Question: ## Just to be clear: I'm NOT trying to make a clock, I just want 12 images at the position of each hour
Right, so I want to create a div that holds twelve (circle) icons, each one at the same position as a 12 hour clock like so:

I'm playing about and not getting a very nice outcome so far. I've only tried the "12" "3" "6" "9" positions so far but they won't center properly, with 'margin:auto 0;' they're just off.
Is there an easier, neater way to do this?
<URL>
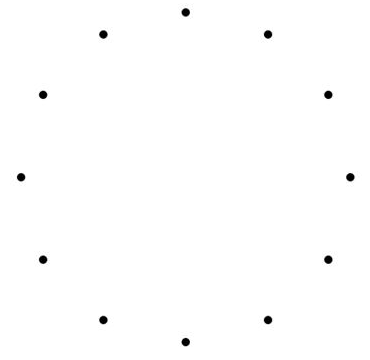
Answer: To make it easier and not have to position each image, you can make 12 nested divs with 50% height horizontaly centered in the grey background. Then you need to rotate each one 30 degrees ( because '360/12 = 30').
As the div are all nested, the child divs will rotate 30 degrees more than it's parent and be automaticaly positioned in the right place :
<URL>
'''
.clock{
position:relative;
width:80%;
padding-bottom:80%;
margin:0 auto;
background:lightgrey;
overflow:hidden;
}
.clock div{
height:100%;
width:100%;
-webkit-transform-origin: 50% 100%;
transform-origin: 50% 100%;
-webkit-transform: rotate(30deg);
transform: rotate(30deg);
}
.clock > div{
position:absolute;
width:5%; height:50%;
top:0; left: 47.5%;
}
.clock div img{
position:absolute;
top:0;left:0;
width:100%; height:auto;
}
'''
'''
<div class="clock">
<div><img src="http://www.clker.com/cliparts/W/i/K/w/1/D/glossy-orange-circle-icon-hi.png"/>
<div><img src="http://www.clker.com/cliparts/W/i/K/w/1/D/glossy-orange-circle-icon-hi.png"/>
<div><img src="http://www.clker.com/cliparts/W/i/K/w/1/D/glossy-orange-circle-icon-hi.png"/>
<div><img src="http://www.clker.com/cliparts/W/i/K/w/1/D/glossy-orange-circle-icon-hi.png"/>
<div><img src="http://www.clker.com/cliparts/W/i/K/w/1/D/glossy-orange-circle-icon-hi.png"/>
<div><img src="http://www.clker.com/cliparts/W/i/K/w/1/D/glossy-orange-circle-icon-hi.png"/>
<div><img src="http://www.clker.com/cliparts/W/i/K/w/1/D/glossy-orange-circle-icon-hi.png"/>
<div><img src="http://www.clker.com/cliparts/W/i/K/w/1/D/glossy-orange-circle-icon-hi.png"/>
<div><img src="http://www.clker.com/cliparts/W/i/K/w/1/D/glossy-orange-circle-icon-hi.png"/>
<div><img src="http://www.clker.com/cliparts/W/i/K/w/1/D/glossy-orange-circle-icon-hi.png"/>
<div><img src="http://www.clker.com/cliparts/W/i/K/w/1/D/glossy-orange-circle-icon-hi.png"/>
<div><img src="http://www.clker.com/cliparts/W/i/K/w/1/D/glossy-orange-circle-icon-hi.png"/></div>
</div>
</div>
</div>
</div>
</div>
</div>
</div>
</div>
</div>
</div>
</div>
</div>
'''